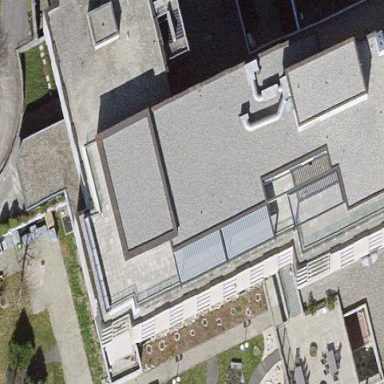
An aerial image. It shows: Building.